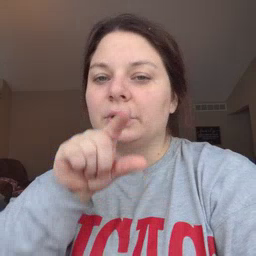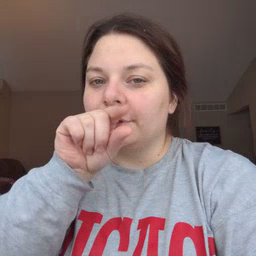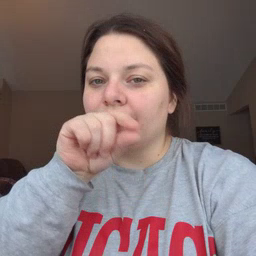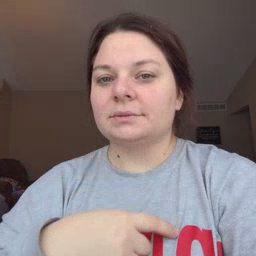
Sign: bird